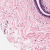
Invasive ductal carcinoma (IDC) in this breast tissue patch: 0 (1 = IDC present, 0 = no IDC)